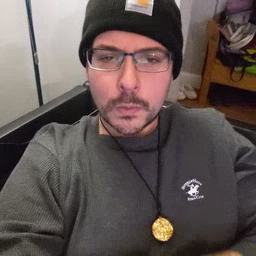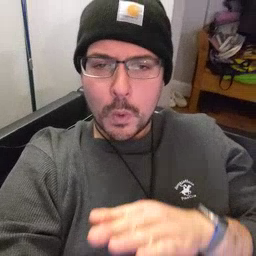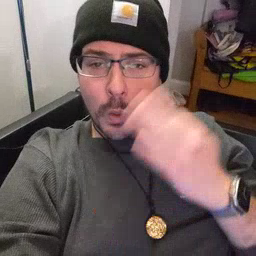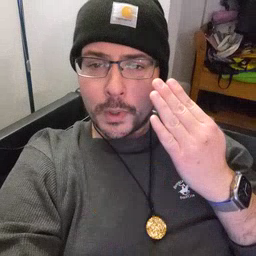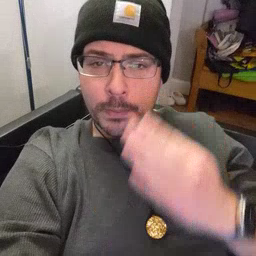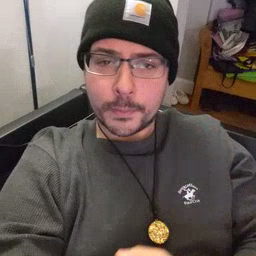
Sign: open